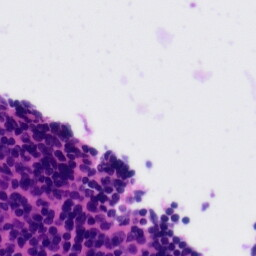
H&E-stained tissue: Tonsil